Question: I have a 'QMultiMap<QDateTime, SomeOwnDataType>' from which I'd like to retrieve all values with a certain timestamp. This is what I do:
'''
QMap<QDateTime, Appointment>::iterator it = _reminders.find(now);
'''
where 'now' has a value of . This is my loop condition:
'''
while (it != _reminders.end() && it.key() == now) {
'''
This was the state of the '_reminders' object:

Contrary to my expectations, the loop was skipped entirely. How come?
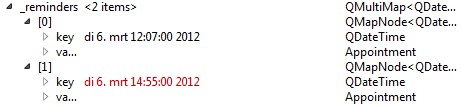
Answer: I believe that the problem is that the two timestamps are not equal. If you check the '==' operator code of 'QDateTime' you will see that the equality holds if both time and date are equal.
'''
bool QDateTime::operator==(const QDateTime &other) const
{
if (d->spec == other.d->spec && d->utcOffset == other.d->utcOffset)
return d->time == other.d->time && d->date == other.d->date;
else {
QDate date1, date2;
QTime time1, time2;
d->getUTC(date1, time1);
other.d->getUTC(date2, time2);
return time1 == time2 && date1 == date2;
}
}
'''
But the time equal operator compares miliseconds:
'''
bool operator==(const QTime &other) const { return mds == other.mds; }
'''
where 'mds' is the time in miliseconds. In the 'QTime' constructor 'mds' is calculated as follows:
'''
mds = (h*SECS_PER_HOUR + m*SECS_PER_MIN + s)*1000 + ms;
'''
It would be safer if you just checked if the difference between two timestamps is within a limit. For example :
'''
while (it != _reminders.end() && abs(now.msecsTo(it.key())) < aLimitInMsecs) {
'''